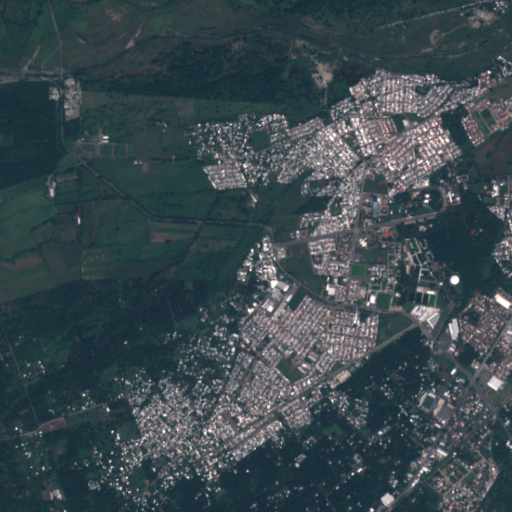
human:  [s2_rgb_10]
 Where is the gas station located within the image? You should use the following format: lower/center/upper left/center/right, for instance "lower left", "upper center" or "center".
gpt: The gas station is located in the lower right of the image.
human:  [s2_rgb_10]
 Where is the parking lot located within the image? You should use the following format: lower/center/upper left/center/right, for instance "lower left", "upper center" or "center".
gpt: The parking lot is located in the right of the image.
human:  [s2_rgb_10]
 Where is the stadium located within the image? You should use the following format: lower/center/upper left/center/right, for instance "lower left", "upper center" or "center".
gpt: The stadium is located in the lower right of the image.
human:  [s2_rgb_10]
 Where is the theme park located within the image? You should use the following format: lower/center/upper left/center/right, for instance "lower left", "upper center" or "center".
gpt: The theme park is located in the center right of the image.
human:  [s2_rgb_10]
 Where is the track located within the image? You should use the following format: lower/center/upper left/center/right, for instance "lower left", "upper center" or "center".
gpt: The track is located in the center right of the image.
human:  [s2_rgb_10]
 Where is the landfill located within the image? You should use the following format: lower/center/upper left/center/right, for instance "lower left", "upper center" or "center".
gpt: There is no landfill in the image.